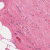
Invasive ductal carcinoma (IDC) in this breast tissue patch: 0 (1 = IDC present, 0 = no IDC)